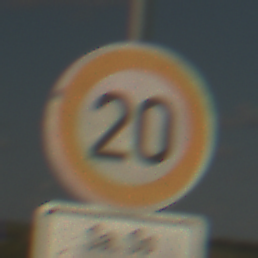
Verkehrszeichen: Geschwindigkeit20
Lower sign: ZeitangabenMitBeschraenkungAufWochentage9
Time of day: Midday
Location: Outdoor (Beach)
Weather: PartlyCloudy
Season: NotSpecified
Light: Natural